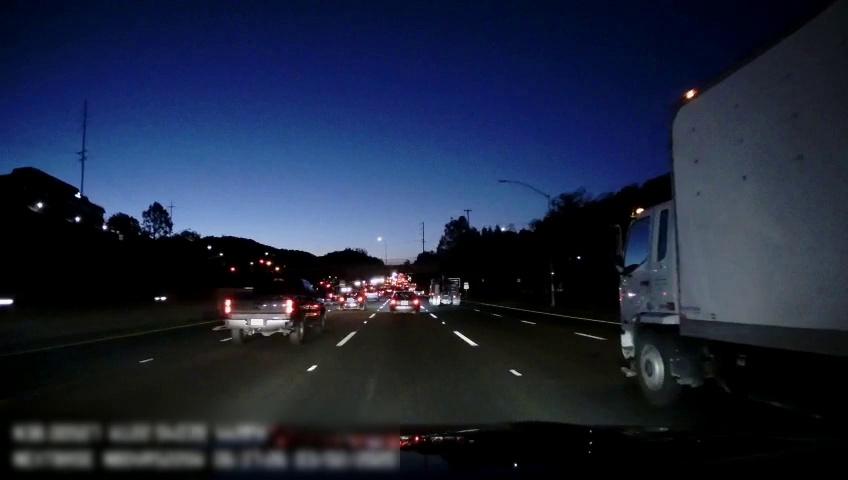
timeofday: Night
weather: Other
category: Drivable Space
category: Vehicles | Other LV
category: Vehicles | Truck
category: Vehicles | Car
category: Vehicles | Car
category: Vehicles | Truck
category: Vehicles | Car
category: Vehicles | Car
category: Vehicles | Car
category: Lanes | Alternate Lane
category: Lanes | Current Lane
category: Lanes | Current Lane
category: Lanes | Alternate Lane
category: Lanes | Alternate Lane
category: Lanes | Alternate Lane
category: Traffic | Signs